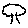
Label: tree